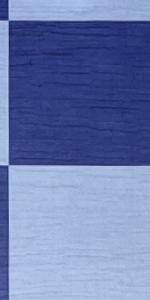
Label: Empty